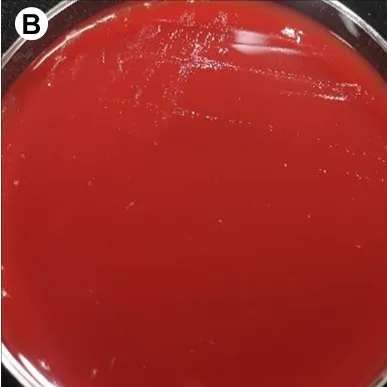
Representative results of sample culture and antibiotic susceptibility testing in patients. (B) On day 28, tiny, nonhemolytic, and transparent colonies were observed on the Columbia blood agar plate.
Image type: endoscopy (gi_endoscopy)